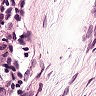
Metastatic tissue present: no